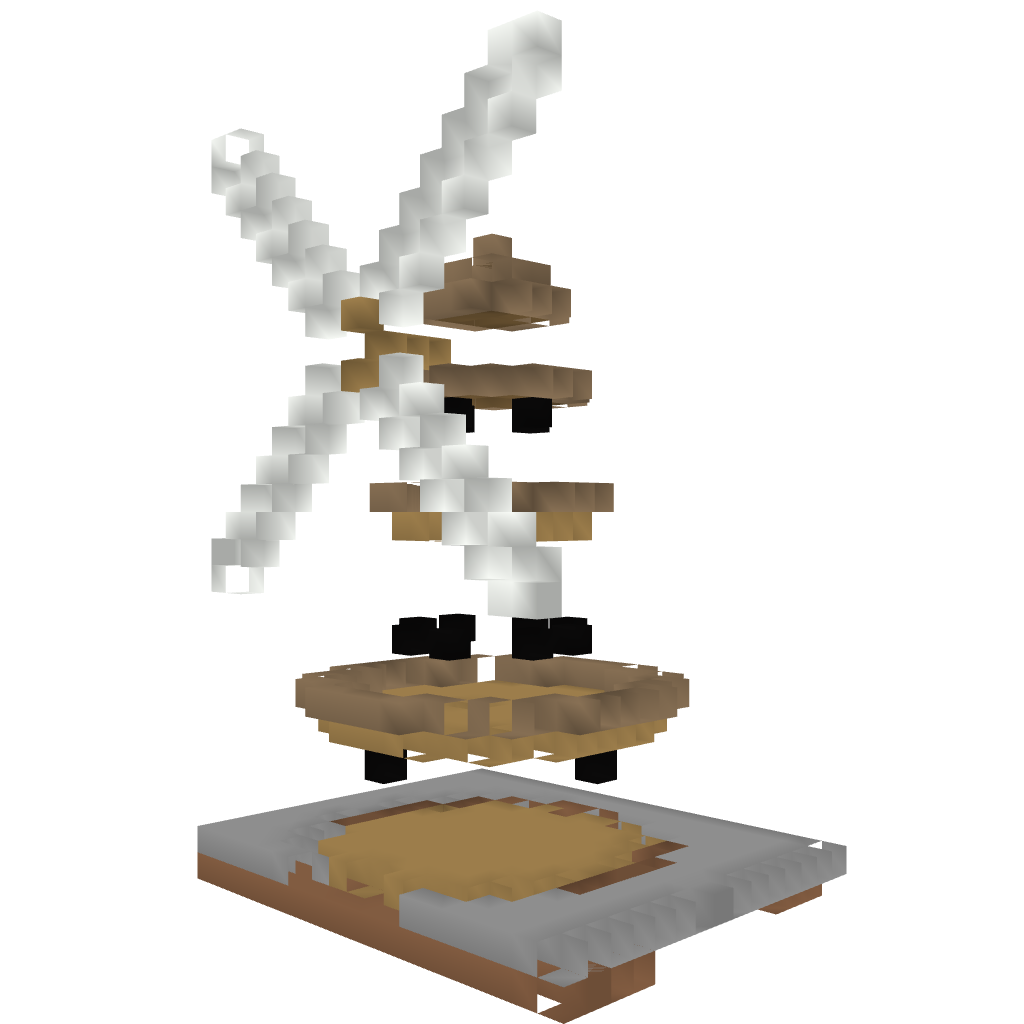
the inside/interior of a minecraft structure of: Windmill